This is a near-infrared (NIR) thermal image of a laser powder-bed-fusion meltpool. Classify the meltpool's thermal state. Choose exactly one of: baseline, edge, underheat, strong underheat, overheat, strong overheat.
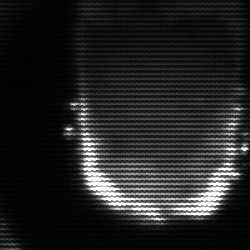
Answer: baseline